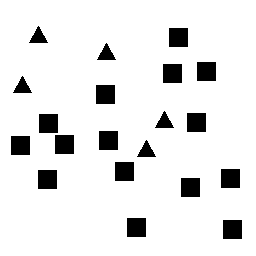
Squares: 15
Triangles: 5
Stars: 0
Total shapes: 20